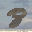
Label: 8